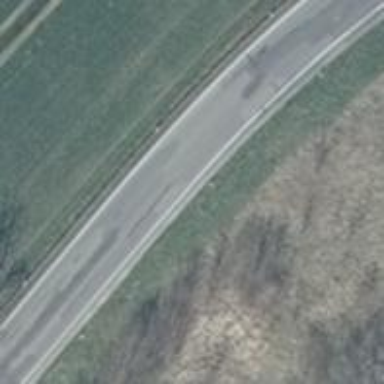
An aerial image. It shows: Primary road with asphalt surface.